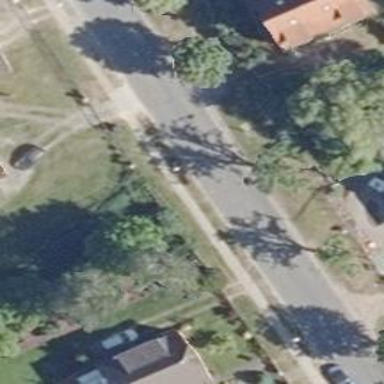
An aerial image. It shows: Residential road with asphalt surface that includes bridge.